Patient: sex M, age 48
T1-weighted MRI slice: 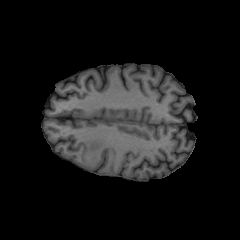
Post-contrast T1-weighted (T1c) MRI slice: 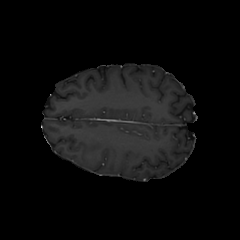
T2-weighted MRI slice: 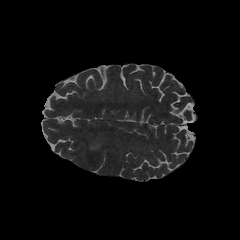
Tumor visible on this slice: yes
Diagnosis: Glioblastoma, IDH-wildtype
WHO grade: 4